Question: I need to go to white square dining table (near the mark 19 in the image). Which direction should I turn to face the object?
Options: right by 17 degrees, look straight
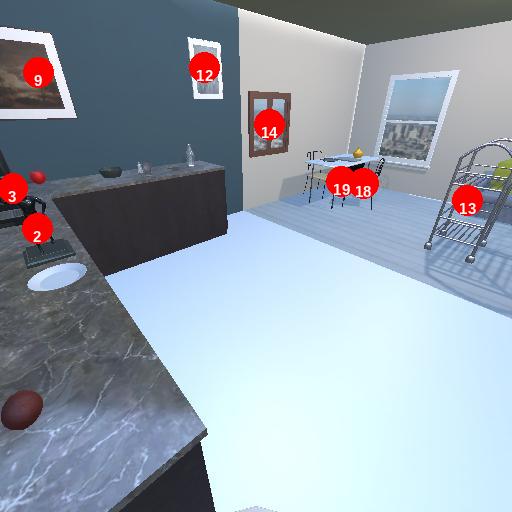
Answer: right by 17 degrees